Question: I have a login page, and right now after the user logs in I pass all of its data like the 'username', 'password' and etc. I wanted to know if it's possible that I just pass like a whole user and it that user object I can just use getter and setters to get the user-related info. I am working on this project with Firebase so maybe perhaps I can check for current users logged in or something, I am not really sure what approach is the most suitable for this. Please let me know if there is any method like this.
How I currently pass data:
'''
if (dataSnapshot.exists()) {
username.setError(null);
username.setErrorEnabled(false);
String passwordFromDB = dataSnapshot.child(userEnteredUsername).child("password").getValue(String.class);
if (passwordFromDB.equals(userEnteredPassword)) {
username.setError(null);
username.setErrorEnabled(false);
String userNameFromDB = dataSnapshot.child(userEnteredUsername).child("username").getValue(String.class);
String ageFromDB = dataSnapshot.child(userEnteredUsername).child("age").getValue(String.class);
String creditsFromDB = dataSnapshot.child(userEnteredUsername).child("credits").getValue(String.class);
String idFromDB = dataSnapshot.child(userEnteredUsername).child("id").getValue(String.class);
Intent intent = new Intent(getApplicationContext(),HomePage.class);
intent.putExtra("username",userNameFromDB);
intent.putExtra("password",passwordFromDB);
intent.putExtra("age",ageFromDB);
intent.putExtra("credits",creditsFromDB);
intent.putExtra("id",idFromDB);
Toast toast = Toast.makeText(getApplicationContext(),"Login Successful",Toast.LENGTH_SHORT);
toast.show();
startActivity(intent);
'''

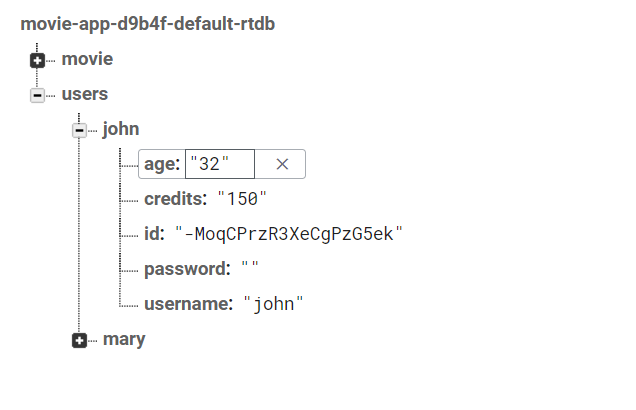
Answer: > Is there any way to just pass a "user" object instead of all the variables of the user?
For sure there is. Instead of adding all of those values, you can add the entire user object. But to achieve this, you have to create a model class that looks like this:
'''
class User implements Serializable {
String username, password, age, credits, id;
public User(String username, String password, String age, String credits, String id) {
this.username = username;
this.password = password;
this.age = age;
this.credits = credits;
this.id = id;
}
@Override
public String toString() {
return "User{" +
"username='" + username + ''' +
", password='" + password + ''' +
", age='" + age + ''' +
", credits='" + credits + ''' +
", id='" + id + ''' +
'}';
}
}
'''
Don't forget the implement the <URL> interface. Now to add the object to the intent, please create it like this:
'''
String userNameFromDB = dataSnapshot.child(userEnteredUsername).child("username").getValue(String.class);
String passwordFromDB = dataSnapshot.child(userEnteredUsername).child("password").getValue(String.class);
String ageFromDB = dataSnapshot.child(userEnteredUsername).child("age").getValue(String.class);
String creditsFromDB = dataSnapshot.child(userEnteredUsername).child("credits").getValue(String.class);
String idFromDB = dataSnapshot.child(userEnteredUsername).child("id").getValue(String.class);
User user = new User(userNameFromDB, passwordFromDB, ageFromDB, creditsFromDB, idFromDB);
Intent intent = new Intent(getApplicationContext(),HomePage.class);
intent.putExtra("user", user);
'''
And to get it back in the other activity, please use the following lines of code:
'''
User user = (User) getIntent().getSerializableExtra("user");
Log.d("TAG", user);
'''